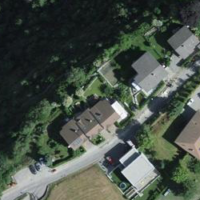
EUNIS habitat code: 55
Species observed at this site:
Chelidonium majus